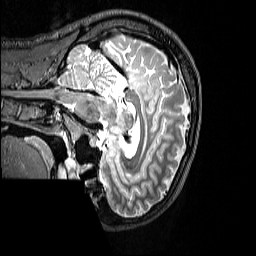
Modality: T2w
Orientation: sagittal
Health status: healthy
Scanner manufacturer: siemens
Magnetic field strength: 3 T
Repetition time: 4.8 s
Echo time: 0.458 s